Field crop: maize
Growth stage: 2
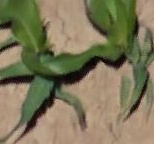
Species: maize